Question: Halloo guys I have problem here with coordinator layout. What I want is to show it on click on FAB on the left side and hide on click on FAB.
But I have always problem with edit text going below FAB:

Only way I was able to somehow do it is with using 'marginRight', see xml below. But is there any way to do it without that I think there must be better way.
'''
<android.support.design.widget.FloatingActionButton
android:id="@+id/fab"
android:layout_width="@dimen/fab_normal_size"
android:layout_height="@dimen/fab_normal_size"
android:layout_gravity="bottom|end"
android:layout_margin="@dimen/fab_margin"
app:fabSize="normal"
android:src="@drawable/ic_add_black_24dp" />
<android.support.design.widget.TextInputLayout
android:id="@+id/input_layout_txt"
android:layout_width="match_parent"
android:layout_height="wrap_content"
app:layout_anchor="@id/fab"
app:layout_anchorGravity="left|center_vertical"
android:layout_marginRight="@dimen/fab_normal_size">
<EditText
android:id="@+id/input_txt"
android:layout_width="match_parent"
android:layout_height="wrap_content"
android:hint="banany"
android:text="testestes....." />
'''
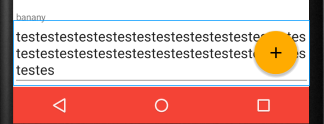
Answer: FAB is always over UI <URL>:
> Floating action buttons are used for a special type of promoted
action. They are distinguished by a circled icon floating
and have special motion behaviors related to morphing, launching, and
the transferring anchor point.
I haven't checked how it is implemented so unless someone else come with better answer you can either check 'CoordinatorLayout' and FAB sources to see what makes it hoovering over UI, or if time is short you simply put something (either you use regular button with proper drawable, or 3rd party lib).